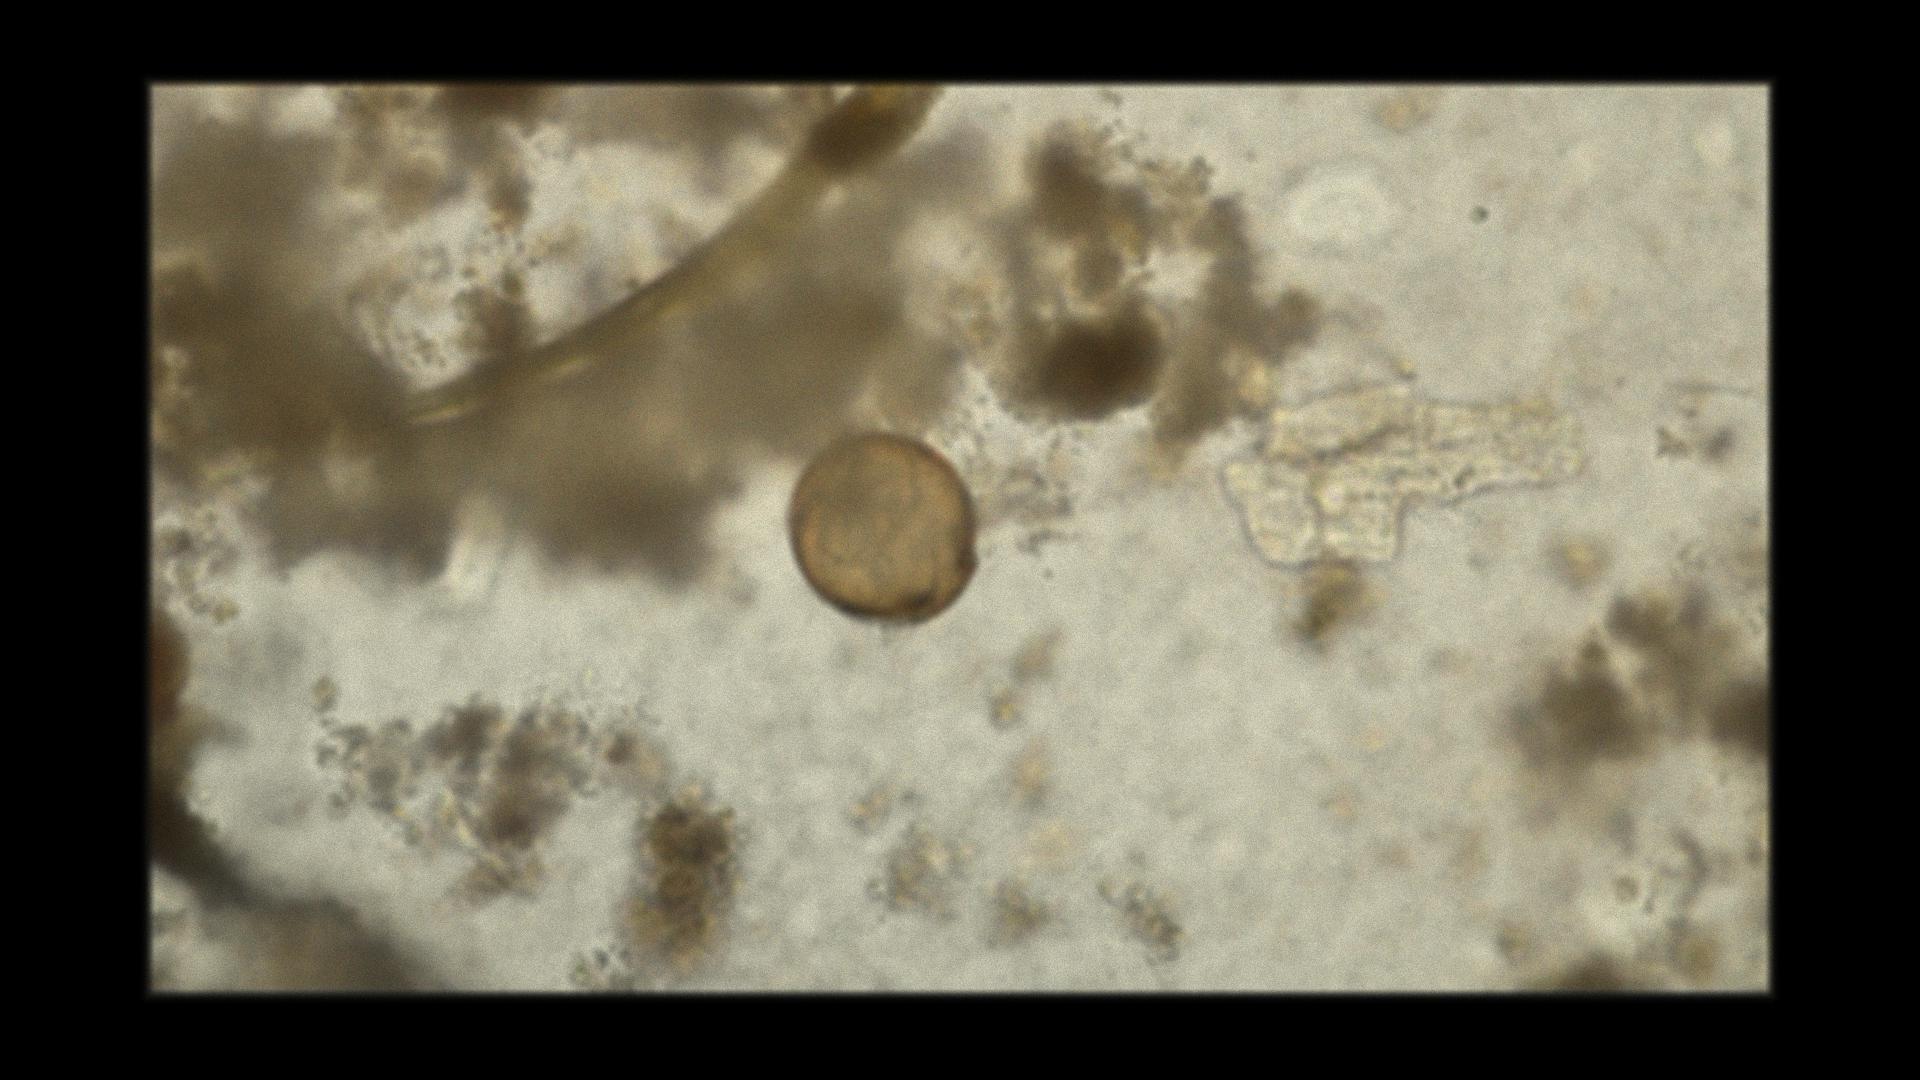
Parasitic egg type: Hymenolepis diminuta